RGB frame:
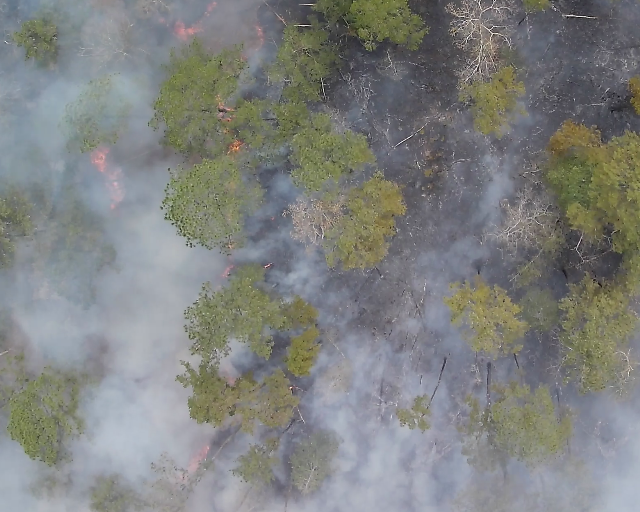
Thermal frame:
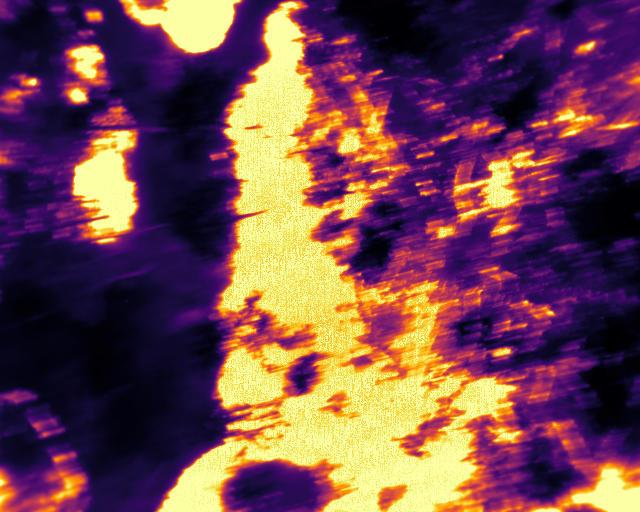
Captured: 2026-02-26 03:09:55
Pixels at or above 80 °C: 151141 (fraction of frame: 0.4612)